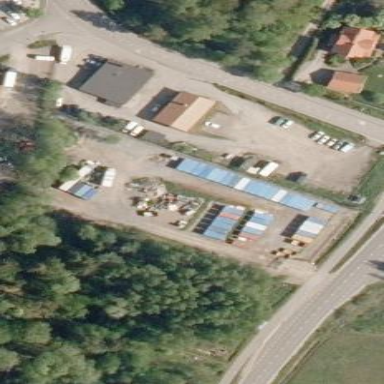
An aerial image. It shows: Industrial area.